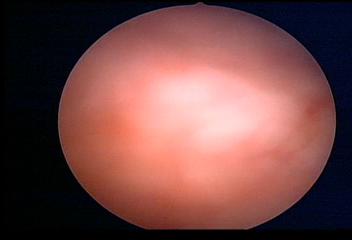
Modality: WLC
Class: Normal mucosa
Bladder cancer association: No